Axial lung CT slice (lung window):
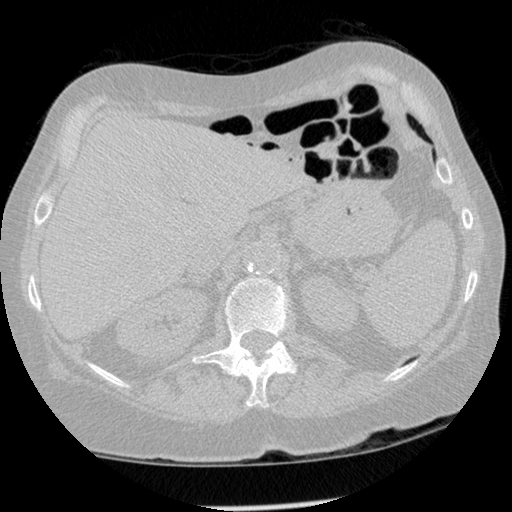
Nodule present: no